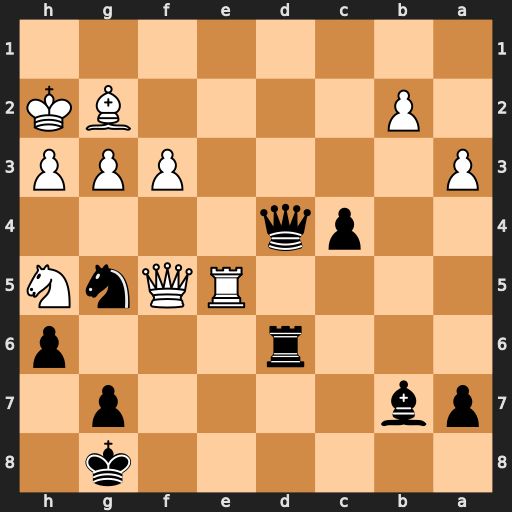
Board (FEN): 6k1/pb4p1/3r3p/4RQnN/2pq4/P4PPP/1P4BK/8
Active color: b
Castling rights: -
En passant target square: -
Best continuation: Nxf3+ Qxf3 Bxf3